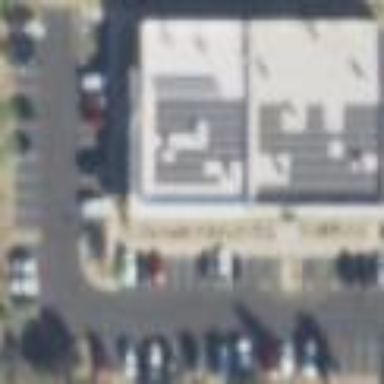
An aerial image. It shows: Parking area with asphalt surface.